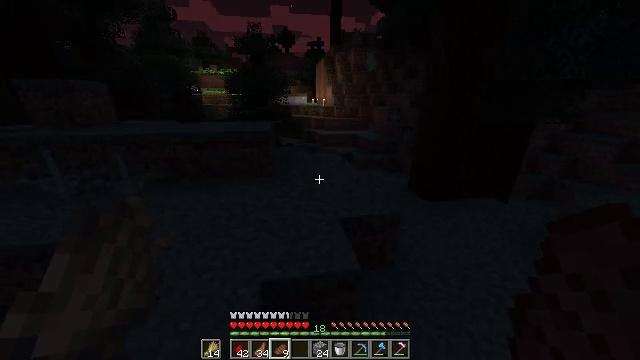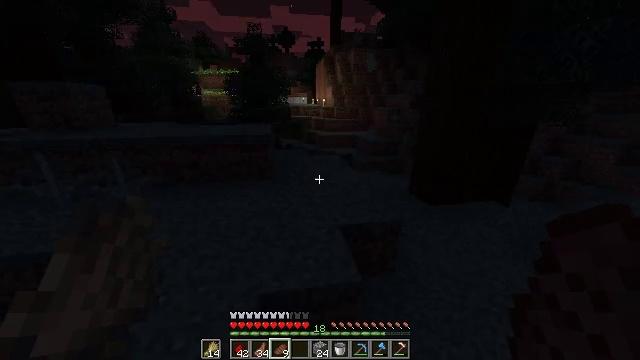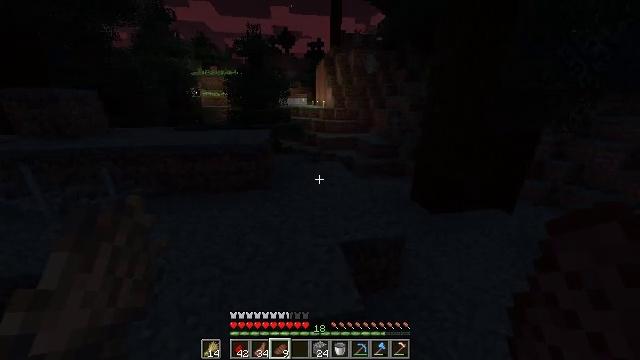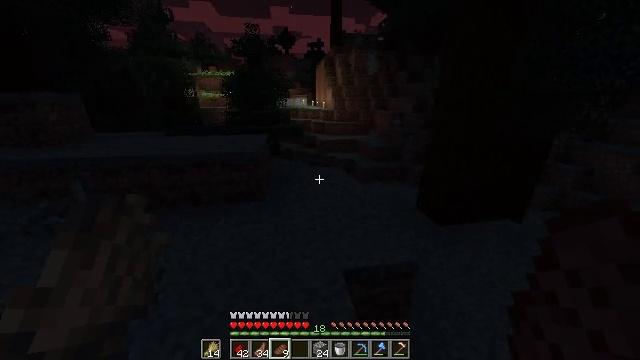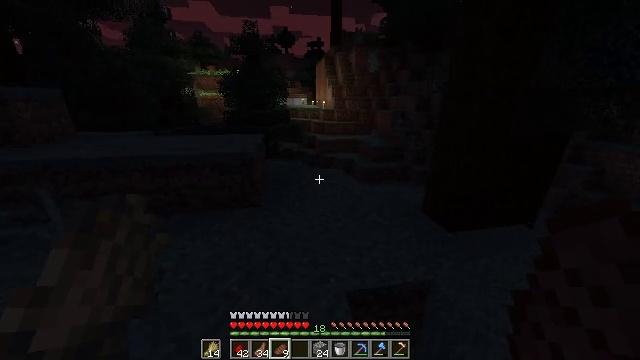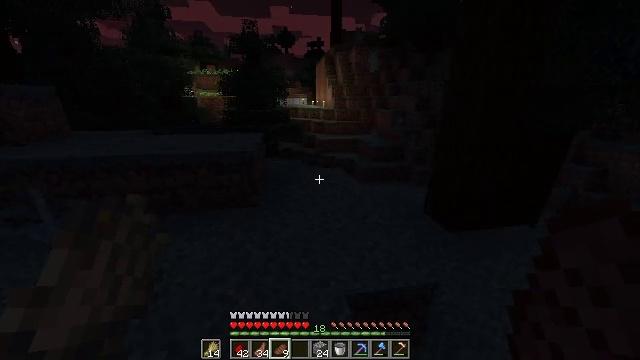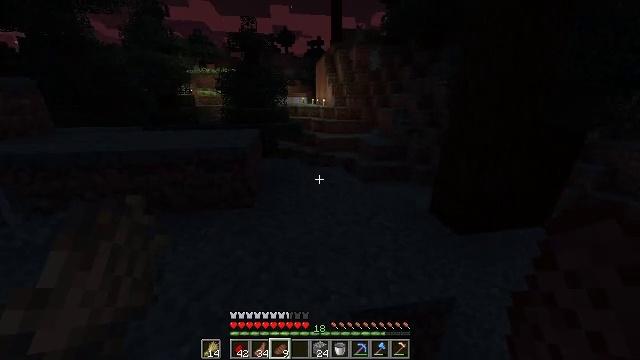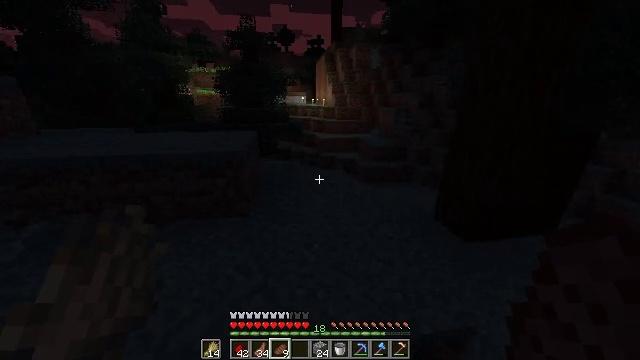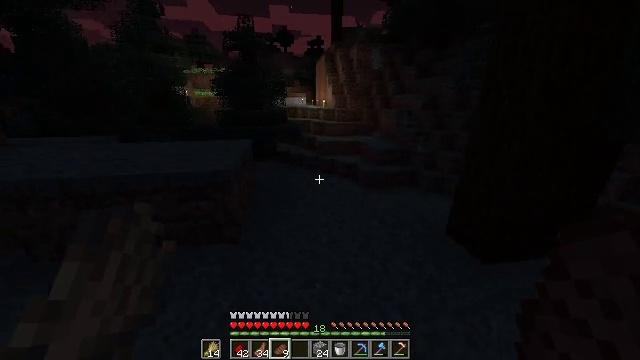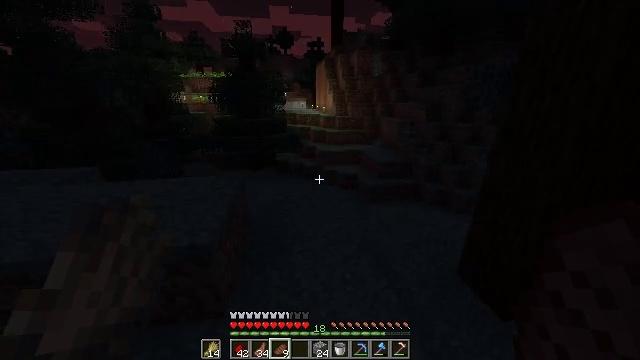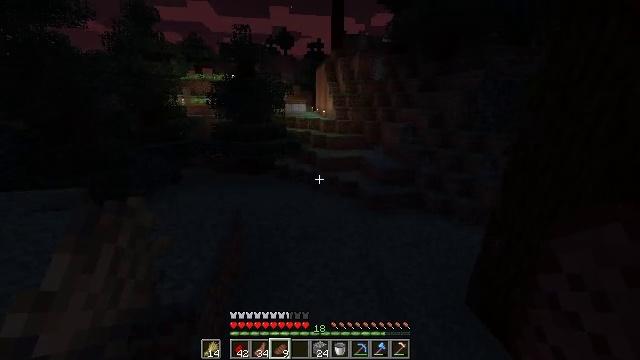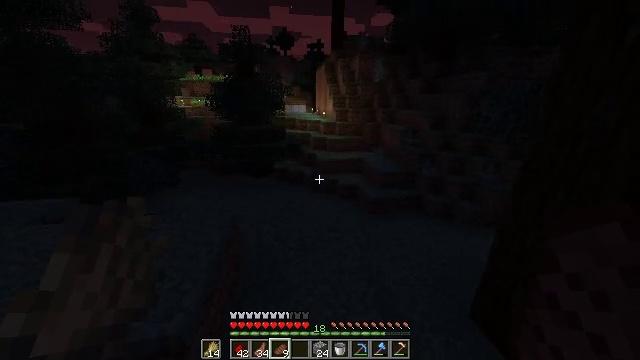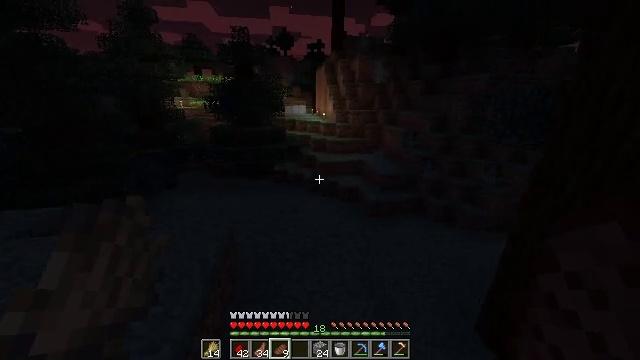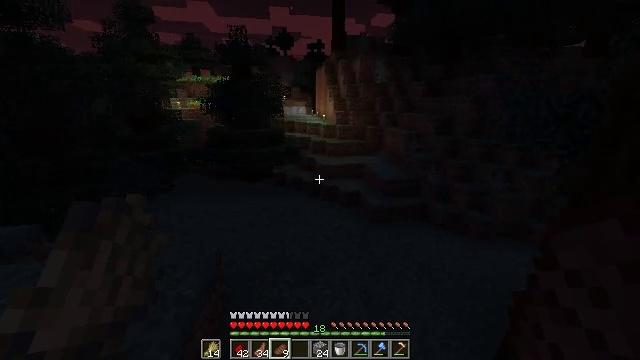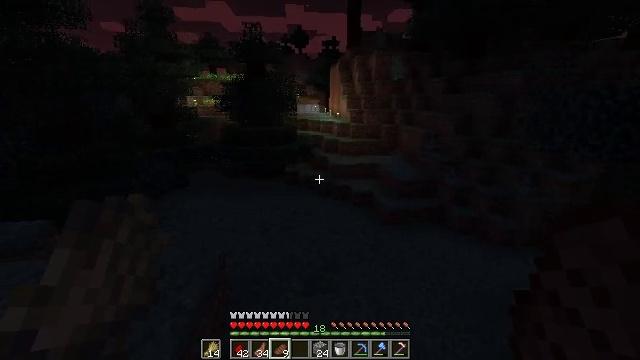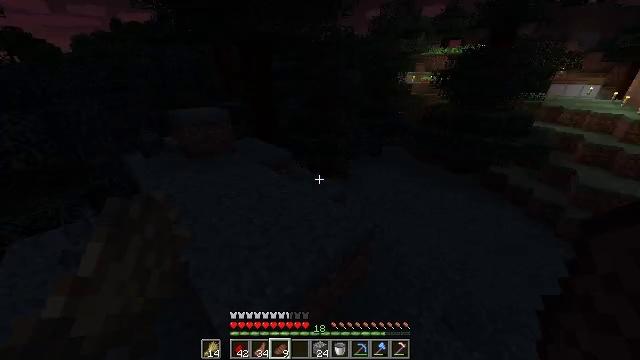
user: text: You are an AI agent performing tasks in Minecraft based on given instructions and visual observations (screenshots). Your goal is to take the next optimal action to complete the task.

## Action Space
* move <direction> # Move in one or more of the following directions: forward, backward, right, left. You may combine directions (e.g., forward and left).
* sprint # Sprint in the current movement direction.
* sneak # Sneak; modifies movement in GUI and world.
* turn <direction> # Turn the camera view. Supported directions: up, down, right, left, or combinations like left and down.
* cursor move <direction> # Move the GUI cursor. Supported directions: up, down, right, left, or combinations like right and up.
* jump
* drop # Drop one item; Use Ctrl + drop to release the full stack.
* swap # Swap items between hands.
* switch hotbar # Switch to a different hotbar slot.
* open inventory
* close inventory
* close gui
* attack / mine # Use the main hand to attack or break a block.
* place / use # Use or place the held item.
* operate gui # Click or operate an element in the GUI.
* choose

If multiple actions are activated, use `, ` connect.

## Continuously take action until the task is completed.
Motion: motion action
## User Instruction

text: Put spruce planks and sticks in the crafting grid to get a spruce fence.
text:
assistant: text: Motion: move forward, jump
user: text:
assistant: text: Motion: move forward, jump
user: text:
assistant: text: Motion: move forward, jump
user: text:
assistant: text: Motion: move forward, sprint, jump
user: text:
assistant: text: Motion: move forward, sprint, jump
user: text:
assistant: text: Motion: move forward, sprint, jump
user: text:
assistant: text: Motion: move forward, jump
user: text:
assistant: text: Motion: move forward, jump
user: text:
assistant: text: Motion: move forward, jump
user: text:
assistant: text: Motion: move forward, jump
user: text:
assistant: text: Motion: move forward, jump
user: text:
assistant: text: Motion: move forward, jump
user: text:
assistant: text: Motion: move forward, jump
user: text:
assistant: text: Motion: move forward, turn left
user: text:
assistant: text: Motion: turn left and down
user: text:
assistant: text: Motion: turn left
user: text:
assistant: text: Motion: turn left and down
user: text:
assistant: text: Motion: turn left and down
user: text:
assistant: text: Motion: turn left and down
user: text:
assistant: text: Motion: turn left and down
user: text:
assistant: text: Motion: turn left
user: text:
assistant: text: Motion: turn left
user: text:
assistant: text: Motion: turn left
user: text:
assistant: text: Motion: no_op
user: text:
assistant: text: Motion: no_op
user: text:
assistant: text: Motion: no_op
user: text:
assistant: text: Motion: no_op
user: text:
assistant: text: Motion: turn right
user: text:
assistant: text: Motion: no_op
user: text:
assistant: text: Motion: no_op